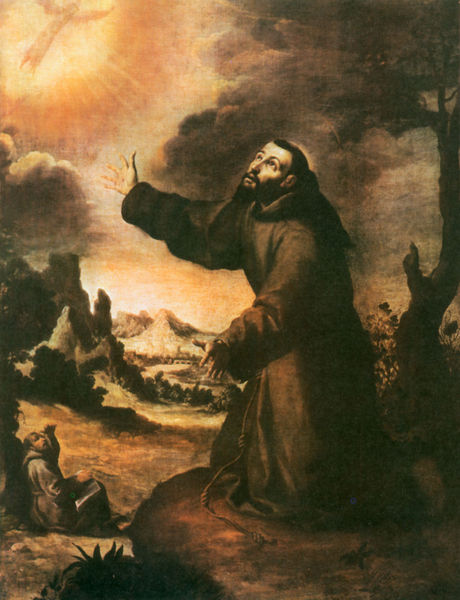
Titel: Der heilige Franziskus
Künstler: Bartolomé Esteban Murillo
Institution: Madrid, Privatbesitz
Schlagwörter: baum, berg, felsen, gemälde, himmel, mann, wolken, gelb, landschaft, braun, licht, gürtel, knoten, sonne, kutte, engel, landschft, buch, vision, mönch, franziskus, luther, erscheinung, antonius, gemählde, möncht, ermönch, erscheinnung